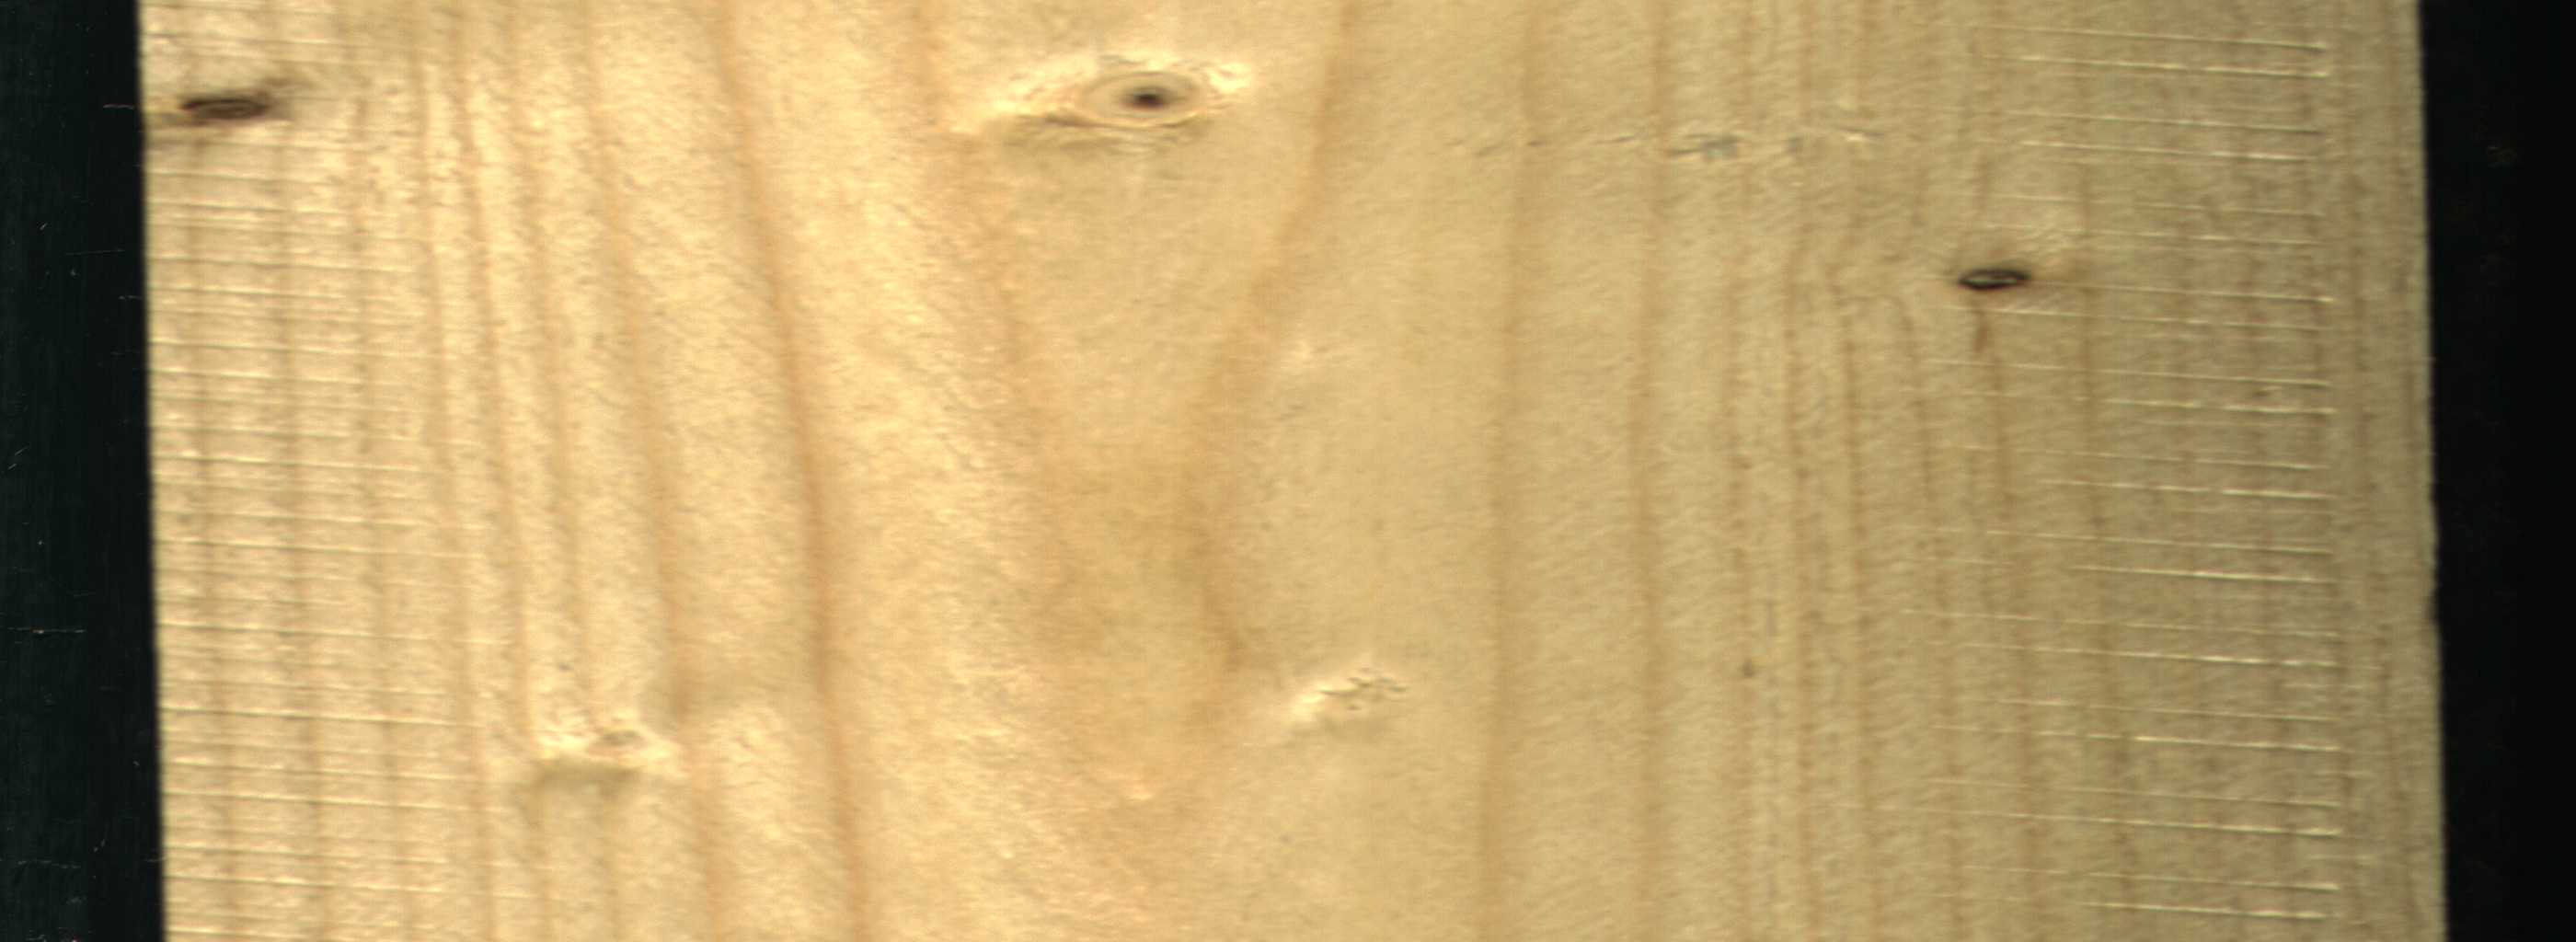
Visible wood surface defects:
Dead_Knot
Live_Knot
Live_Knot